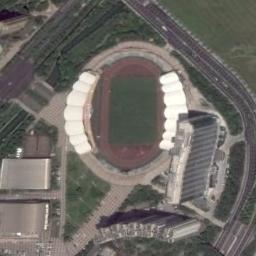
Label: stadium